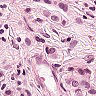
Metastatic tissue present: yes